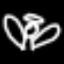
Label: angel